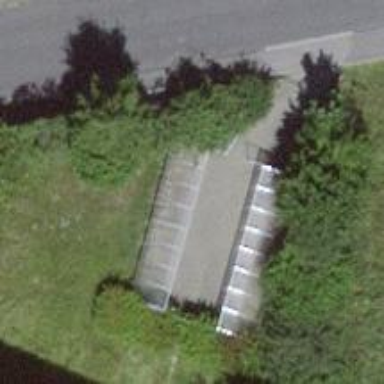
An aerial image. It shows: Bicycle parking facility.